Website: slack
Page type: receipt
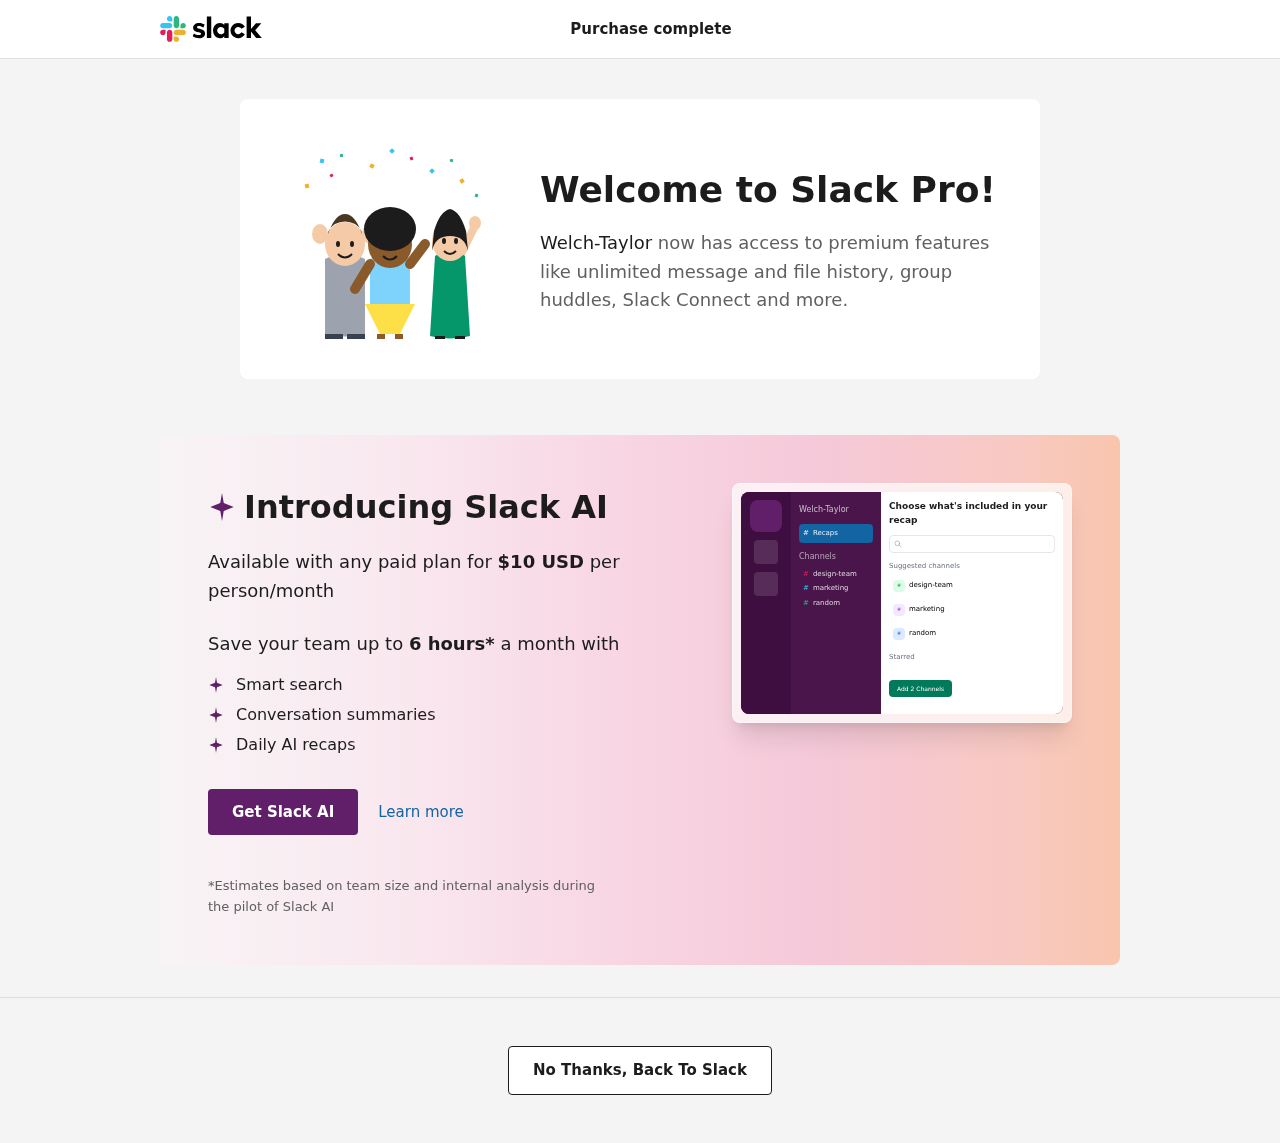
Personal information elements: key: PII_COMPANY
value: Welch-Taylor